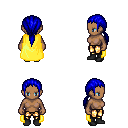
a pixel art fantasy rpg character, female body template, human, dark skin, yellow cape, gold greaves, blue ponytail hairstyle, black shoes, four views (front, back, left, right), 2x2 character sprite sheet, small pixel art, hard edges, no anti-aliasing